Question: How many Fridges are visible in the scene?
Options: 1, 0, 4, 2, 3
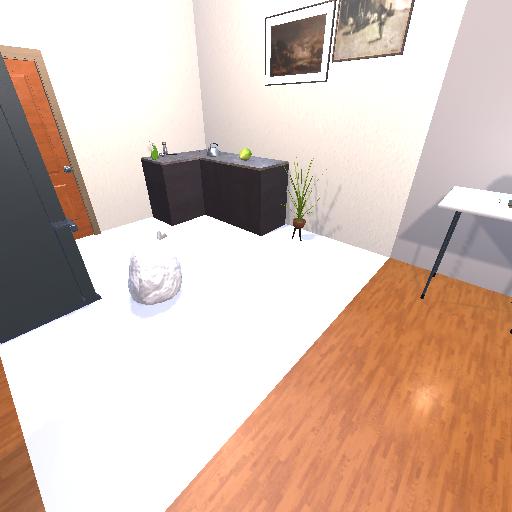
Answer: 1